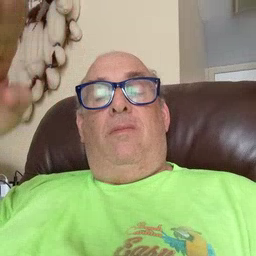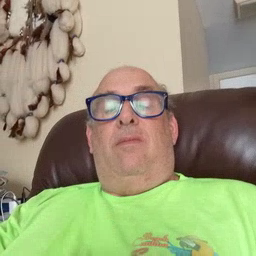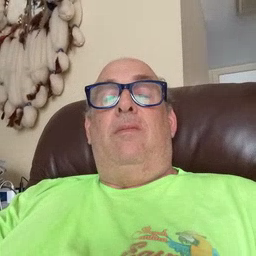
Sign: hello